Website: macys
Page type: billing-address
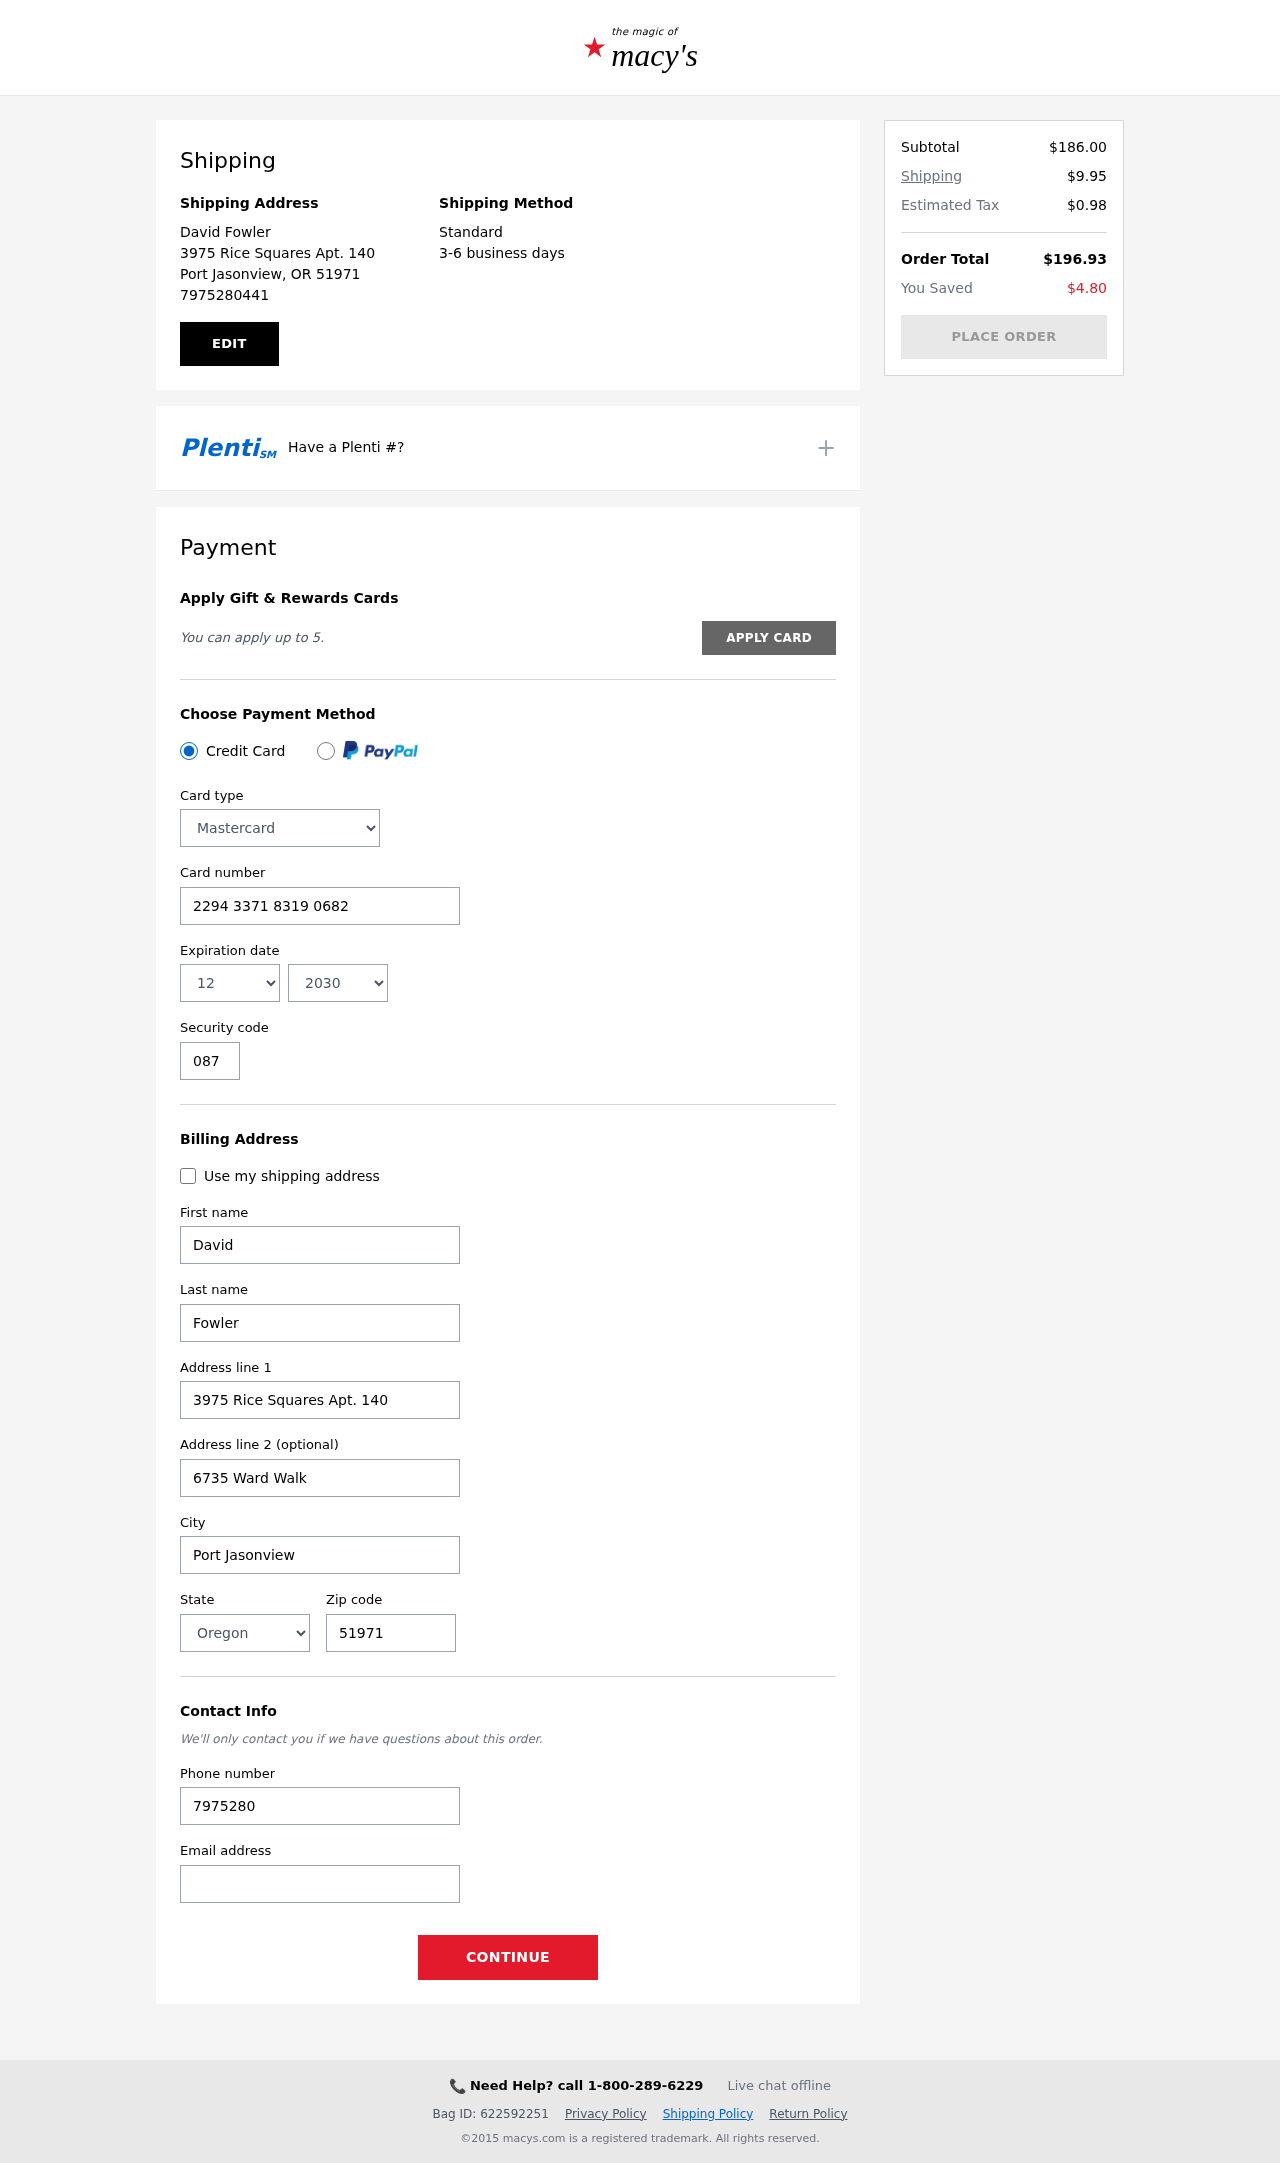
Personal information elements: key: PII_CARD_CVV
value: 087
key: PII_CARD_EXPIRY_MONTH
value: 12
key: PII_CARD_EXPIRY_YEAR
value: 30
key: PII_CARD_NUMBER
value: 2294 3371 8319 0682
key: PII_CARD_TYPE
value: Mastercard
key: PII_CITY
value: Port Jasonview
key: PII_CITY_STATE_ZIP
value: Port Jasonview, OR 51971
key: PII_EMAIL
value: dfowler@yahoo.com
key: PII_FIRSTNAME
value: David
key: PII_FULLNAME
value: David Fowler
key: PII_LASTNAME
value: Fowler
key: PII_PHONE
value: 7975280441
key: PII_POSTCODE
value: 51971
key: PII_STATE
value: Oregon
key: PII_STREET
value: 3975 Rice Squares Apt. 140
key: PII_STREET2
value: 6735 Ward Walk
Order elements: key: ORDER_SUBTOTAL
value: $186.00
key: ORDER_SHIPPING_COST
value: $9.95
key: ORDER_TAX
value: $0.98
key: ORDER_TOTAL
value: $196.93
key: ORDER_SAVINGS
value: $4.80